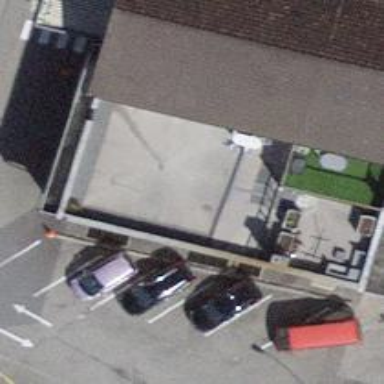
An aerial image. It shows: Car repair shop.